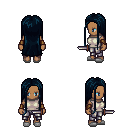
a pixel art fantasy rpg character, female body template, human, dark skin, white sleeveless shirt, metal pants, raven extra-long hairstyle, cloth bracers, white slippers, dagger, four views (front, back, left, right), 2x2 character sprite sheet, small pixel art, hard edges, no anti-aliasing